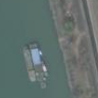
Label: civil